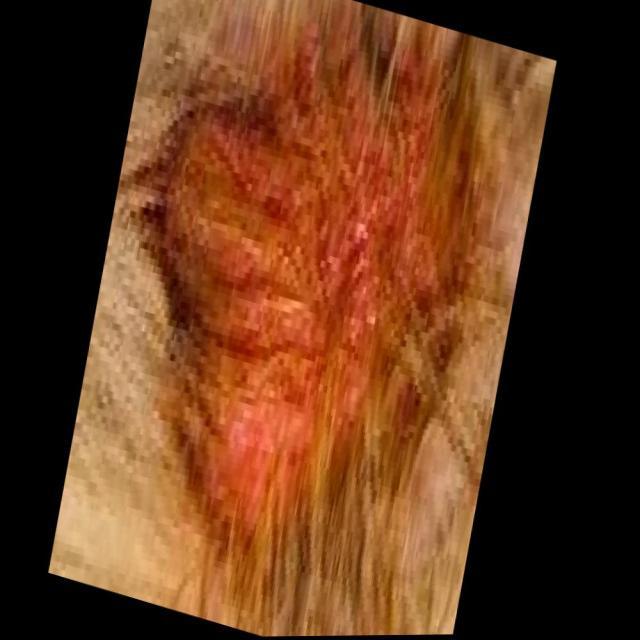
Canine dermatitis — inflammation of the skin presenting with erythema, pruritus, papules, and excoriation. May be allergic, contact, or atopic in origin.